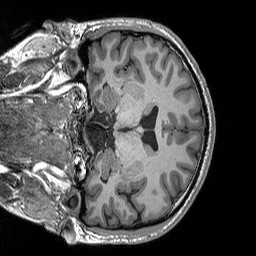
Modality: T1w
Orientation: coronal
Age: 21
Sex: male
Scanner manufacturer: siemens
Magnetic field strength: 3 T
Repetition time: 2.3 s
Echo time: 0.00298 s